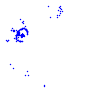
Particle: kaon